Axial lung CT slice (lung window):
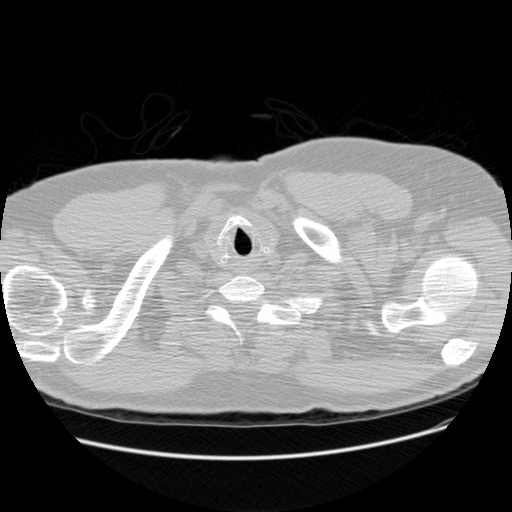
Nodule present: no